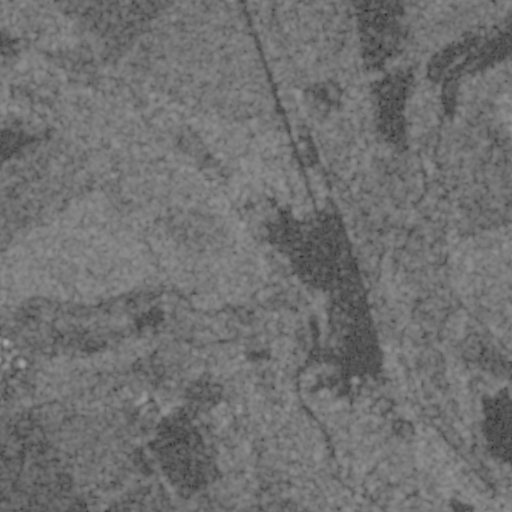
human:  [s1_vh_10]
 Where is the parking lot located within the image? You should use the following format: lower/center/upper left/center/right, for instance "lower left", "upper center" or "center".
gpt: The parking lot is located in the lower left of the image.
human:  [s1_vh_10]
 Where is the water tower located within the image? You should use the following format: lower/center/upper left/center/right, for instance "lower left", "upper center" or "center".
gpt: The water tower is located in the lower left of the image.
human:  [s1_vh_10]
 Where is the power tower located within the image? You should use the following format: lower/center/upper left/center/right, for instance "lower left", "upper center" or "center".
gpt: There is no power tower in the image.

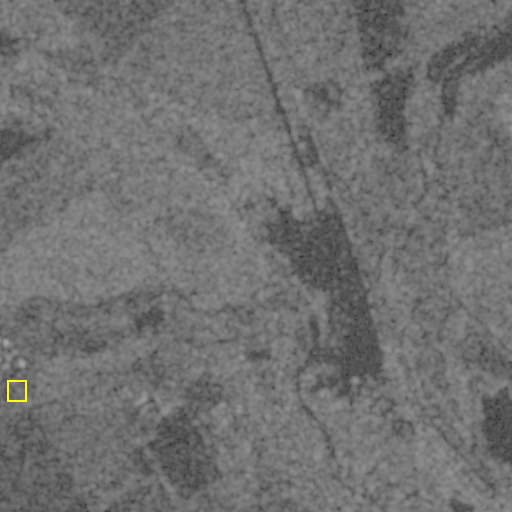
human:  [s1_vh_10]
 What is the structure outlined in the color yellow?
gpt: The structure outlined in yellow is a parking lot.
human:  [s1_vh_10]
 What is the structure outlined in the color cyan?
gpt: There is no cyan outline.